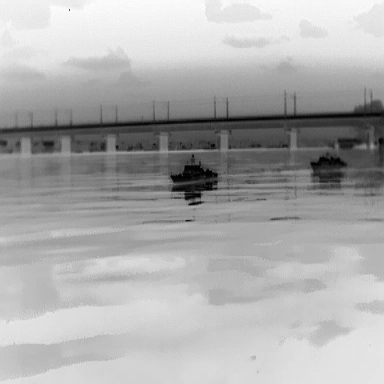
There are two warships in the infrared image.